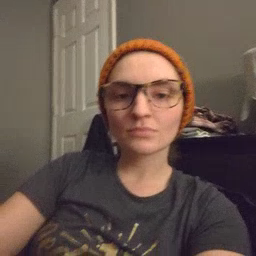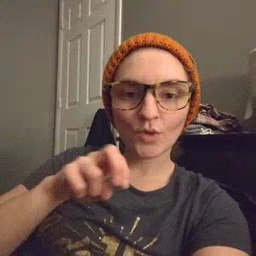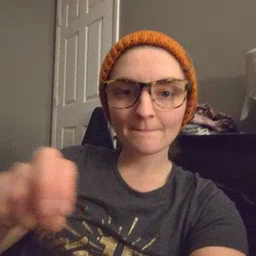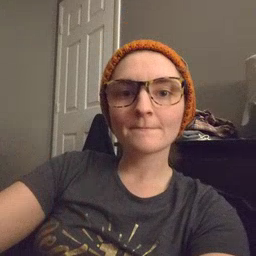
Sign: ride